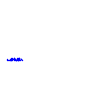
Particle: proton